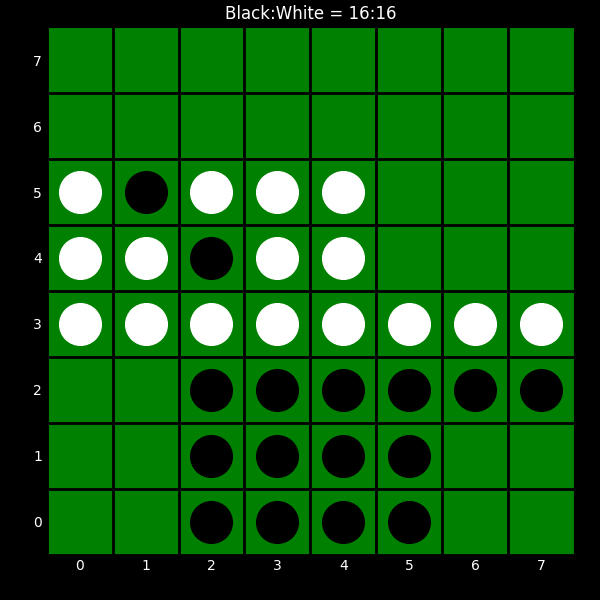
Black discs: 16
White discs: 16